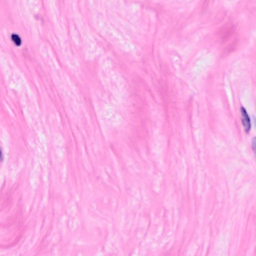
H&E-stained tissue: Breast